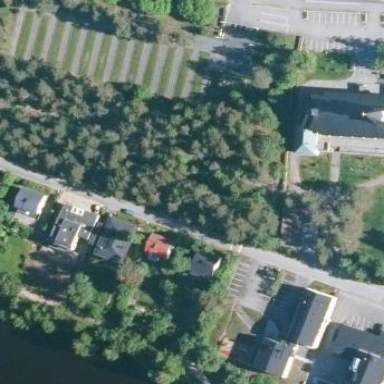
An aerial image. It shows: Graveyard.